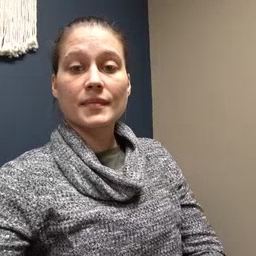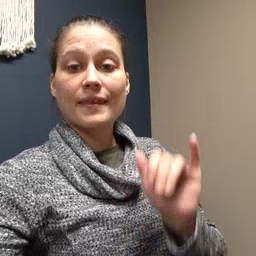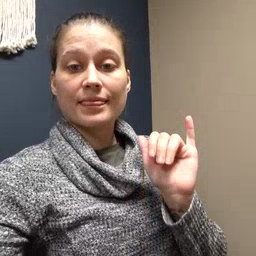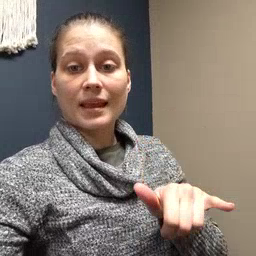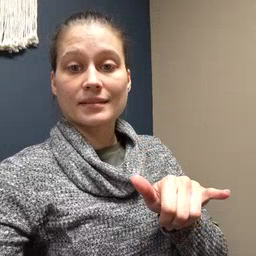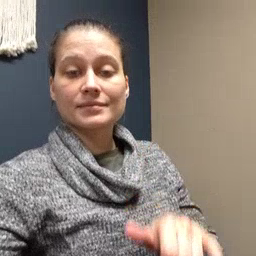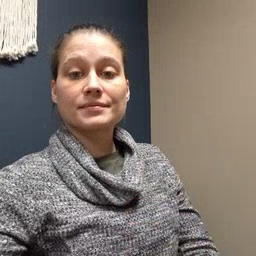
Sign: that